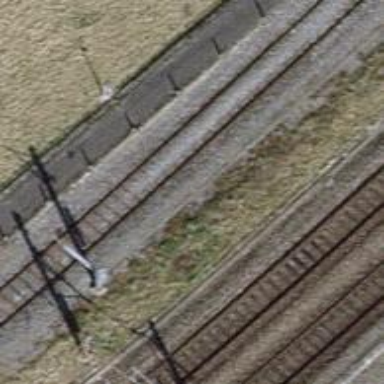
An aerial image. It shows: Railway yard with electrified tracks and single track.